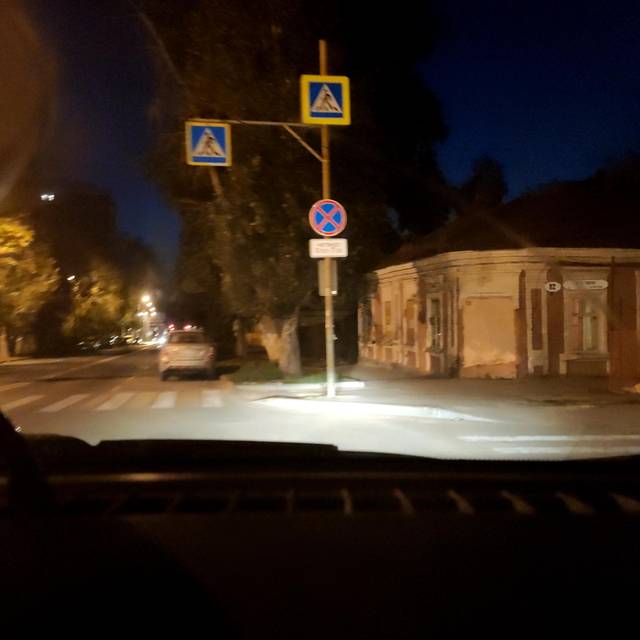
Region: Russia
Coordinates: 53.187, 50.083